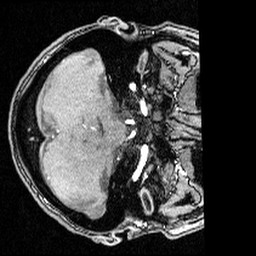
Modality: angio
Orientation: axial
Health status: ill
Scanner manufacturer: siemens
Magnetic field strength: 3 T
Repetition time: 0.023 s
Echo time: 0.00395 s